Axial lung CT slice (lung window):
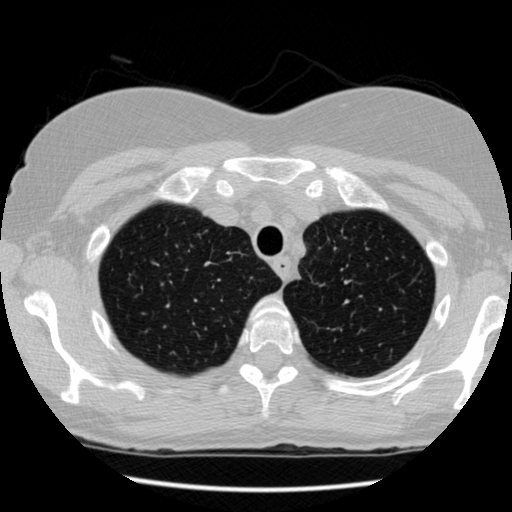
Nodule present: no